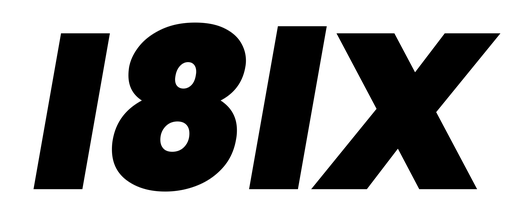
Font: Poppins-BlackItalic